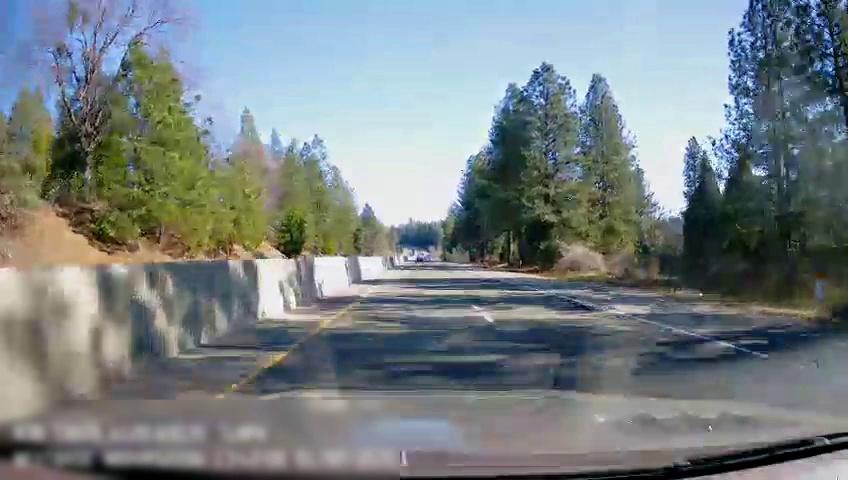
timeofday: Day
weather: Sunny
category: Drivable Space
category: Drivable Space
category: Lanes | Alternate Lane
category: Lanes | Current Lane
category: Lanes | Alternate Lane